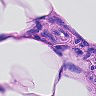
Metastatic tissue present: yes